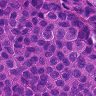
Metastatic tissue present: yes